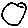
Label: circle